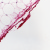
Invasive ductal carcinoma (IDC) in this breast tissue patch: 0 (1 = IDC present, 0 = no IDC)